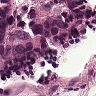
Metastatic tissue present: yes